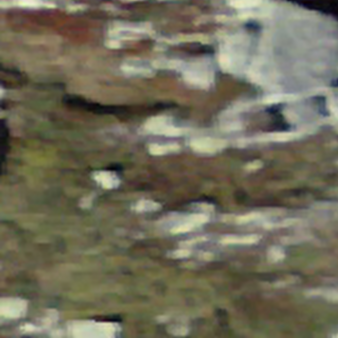
Label: other